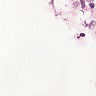
Metastatic tissue present: no